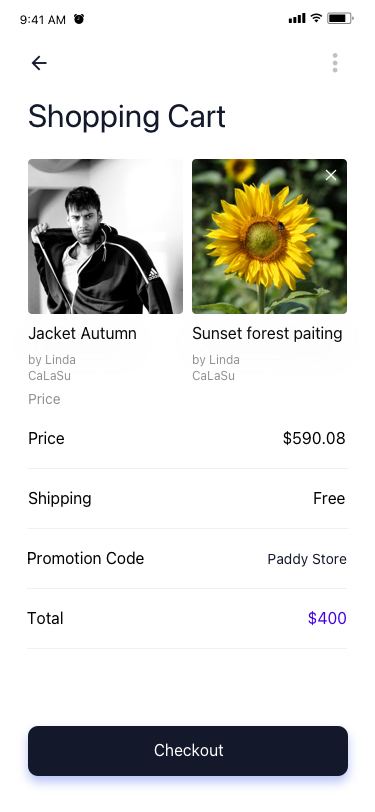
Text in this UI design:
UI Text/Heading/H4/Hightlight
Jacket Autumn
by Linda CaLaSu
Sunset forest paiting
by Linda CaLaSu
Shopping Cart
Price
Price
$590.08
3 items
Shipping
Free
3 items
Promotion Code
Paddy Store
3 items
Total
$400
3 items
Checkout
9:41 AM